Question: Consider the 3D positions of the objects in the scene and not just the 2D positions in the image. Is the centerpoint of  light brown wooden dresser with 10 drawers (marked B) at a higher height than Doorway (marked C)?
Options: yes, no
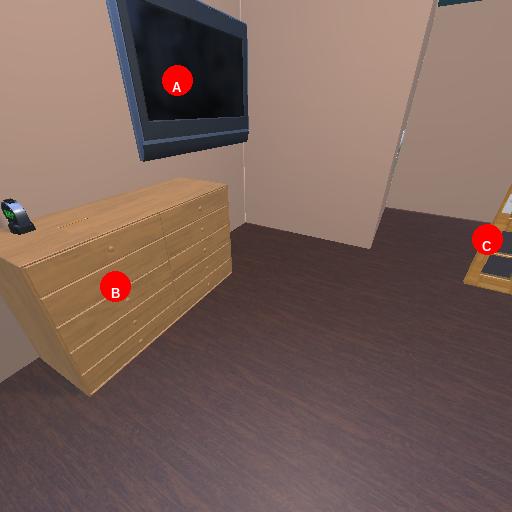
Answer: yes